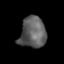
Tissue: lung
Cell type: Myeloid cells
Senescence score: 0.2085
Nuclear area (px): 798
Mean DAPI intensity: 93.914